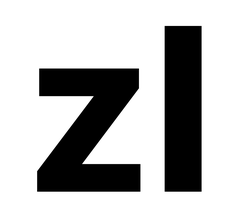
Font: Roboto_ExtraBold